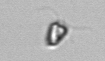
Label: Pyramimonas